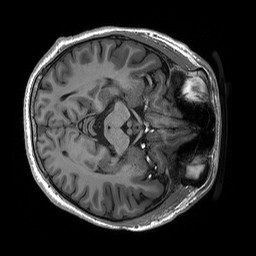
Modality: T1w
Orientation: axial
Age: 23
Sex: male
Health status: healthy
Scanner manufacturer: siemens
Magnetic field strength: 3 T
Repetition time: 2.53 s
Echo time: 0.00227 s